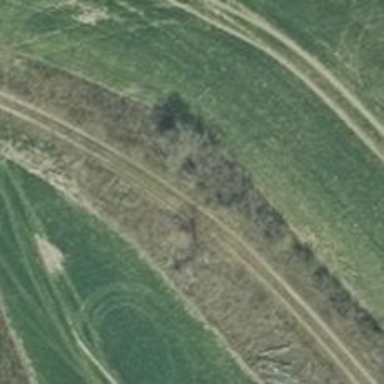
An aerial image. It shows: Dirt track with track grade of 5.